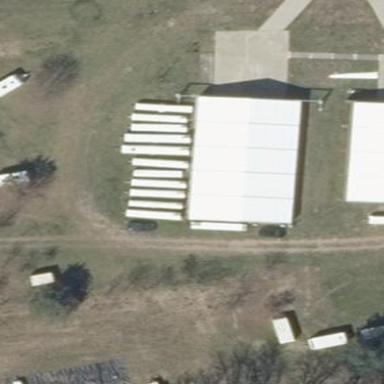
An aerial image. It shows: Hangar building at airport.